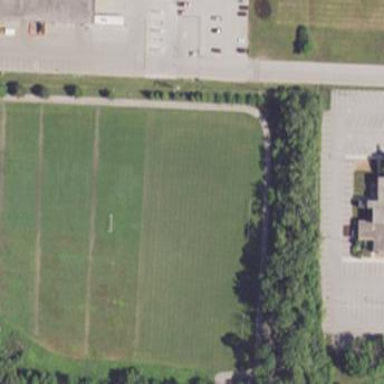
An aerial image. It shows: Soccer pitch designated for leisure and sports activities.